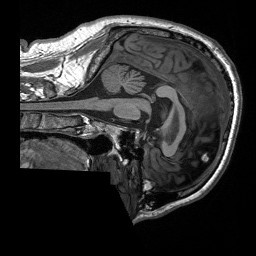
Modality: T1w
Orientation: sagittal
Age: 56
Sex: male
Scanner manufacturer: siemens
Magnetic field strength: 3 T
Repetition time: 2.4 s
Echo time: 0.00226 s